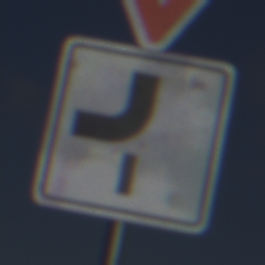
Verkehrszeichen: VerlaufVorfahrtsstrasse7
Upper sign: VorfahrtGewaehren
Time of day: MorningAfternoon
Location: Outdoor (Nature)
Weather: PartlyCloudy
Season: NotSpecified
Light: Natural